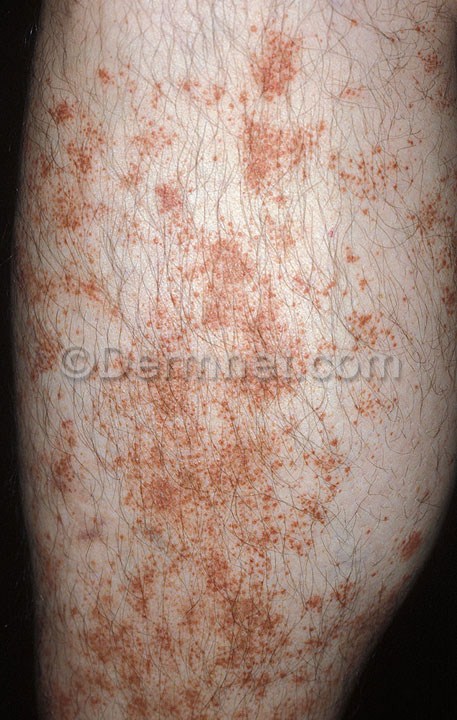
Disease: Vasculitis Photos